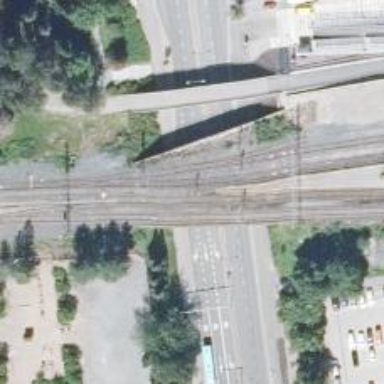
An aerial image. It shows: Bridge used by trains with continuous electrified contact lines.